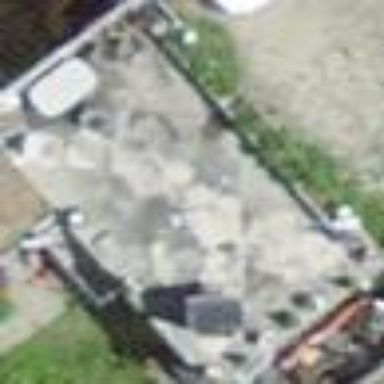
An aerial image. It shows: View of roof of building.